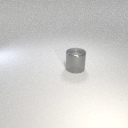
large gray metal cylinder